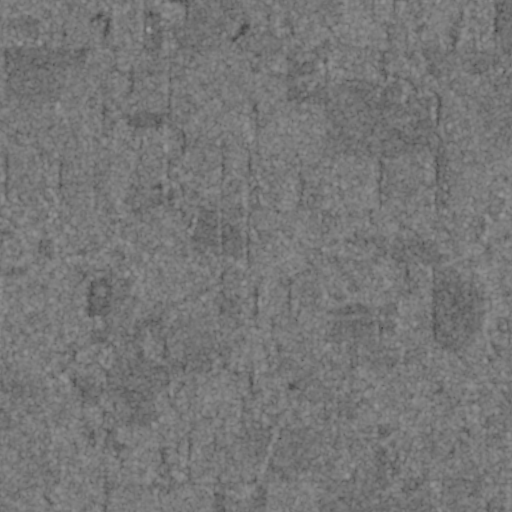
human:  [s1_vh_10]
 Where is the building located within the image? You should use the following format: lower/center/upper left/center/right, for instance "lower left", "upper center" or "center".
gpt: The building is located in the center left of the image.
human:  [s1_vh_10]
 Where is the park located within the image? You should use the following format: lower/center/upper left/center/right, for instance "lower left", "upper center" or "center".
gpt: There is no park in the image.

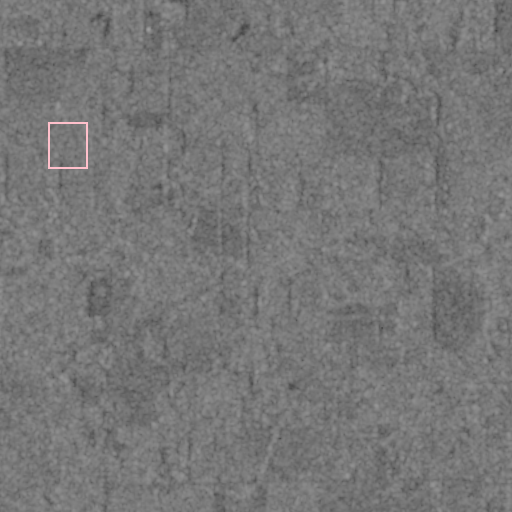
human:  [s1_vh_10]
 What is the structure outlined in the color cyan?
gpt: There is no cyan outline.
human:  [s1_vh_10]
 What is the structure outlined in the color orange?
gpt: There is no structure outlined in orange.